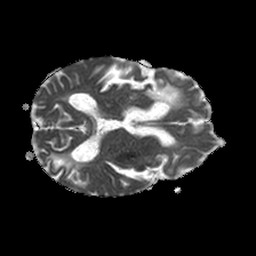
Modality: ADC
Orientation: axial
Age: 62
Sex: female
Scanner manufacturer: philips
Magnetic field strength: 1.5 T
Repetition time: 3.4 s
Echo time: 0.06899 s